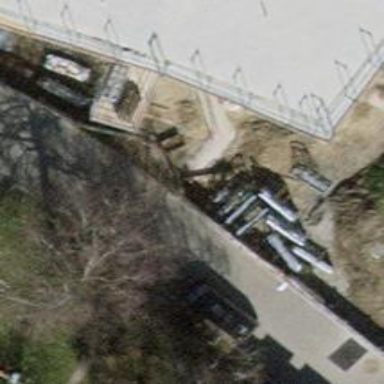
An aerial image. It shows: Bollard barrier.